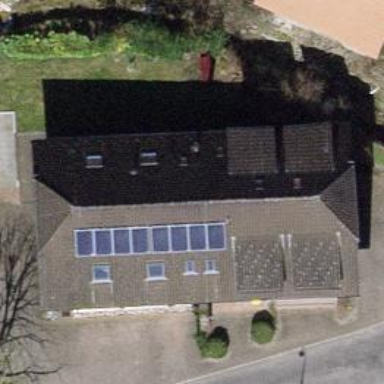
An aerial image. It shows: Solar power generator with photovoltaic panels.